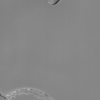
Label: not_dusty